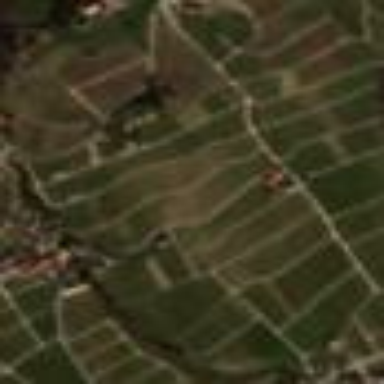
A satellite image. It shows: Vineyard growing grapes.